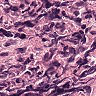
Metastatic tissue present: no